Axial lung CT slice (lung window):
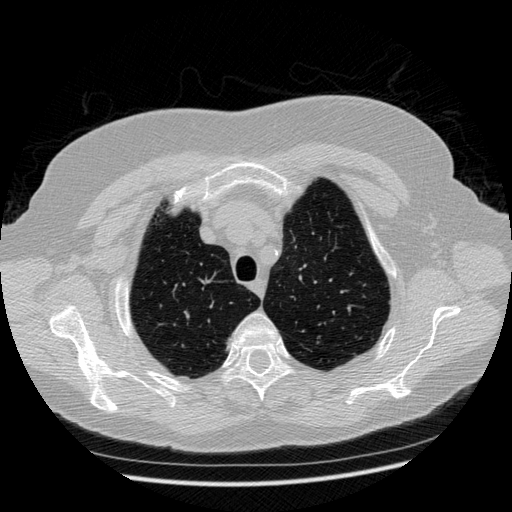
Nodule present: no